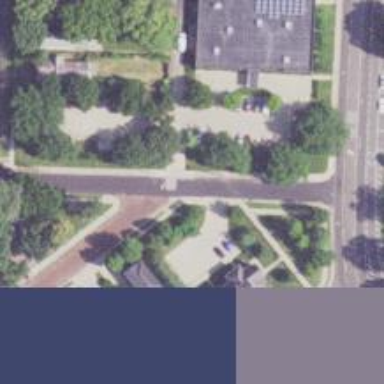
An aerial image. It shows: Alley classified as service road.